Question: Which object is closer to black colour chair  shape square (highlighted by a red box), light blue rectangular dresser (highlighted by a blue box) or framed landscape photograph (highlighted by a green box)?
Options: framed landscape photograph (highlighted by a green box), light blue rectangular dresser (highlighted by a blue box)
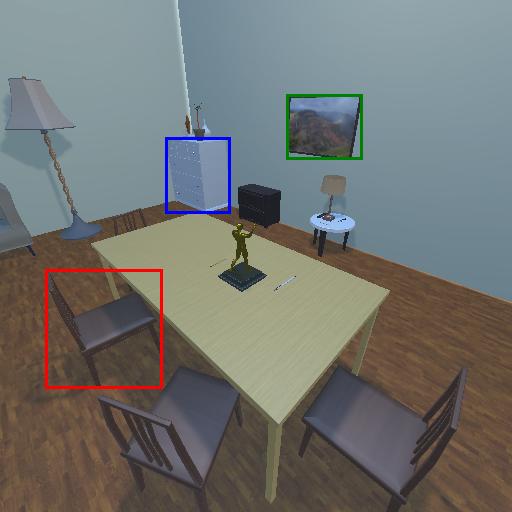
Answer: framed landscape photograph (highlighted by a green box)